Question: This is my html(modal)
'''
<div id="myModal" class="modal fade" role="dialog">
<div class="modal-dialog">
<div class="modal-content">
<div class="modal-header">
<button type="button" class="close" data-dismiss="modal">&times;</button>
<h4 class="modal-title"></h4>
</div>
<div id="modal-text" class="modal-body">
<p id="modalMessage"> </p>
</div>
<div class="modal-footer">
<button type="button" class="btn btn-default" data-dismiss="modal">Close</button>
</div>
</div>
</div>
</div>
'''
and here is my jQuery
'''
$('a[href="#myModal"]').click(function () {
if ($("#TermsConditions")) {
$("#modal-title").html('<h4>' + "Terms Conditions" + '</h4>');
$("#modalMessage").html('<p>' + "message" + '</p>');
}
else if ($("#Cookies")) {
$("#modal-title").html('<h4>' + "Cookies" + '</h4>');
$("#modalMessage").html('<p>' + "message2" + '</p>');
}
else {
$("#modal-title").html('<h4>' + "Privacy Policy" + '</h4>');
$("#modalMessage").html('<p>' + "message3" + '</p>');
}
})
'''
modal should be opened when i am clicking on link
and when i click,modal should show some header and text from chosen link(id)
it will just looks like that(picture)

it just wrotes "message"...
and this is a code of my links
'''
<ul class="list-unstyled list-inline gray">
<li class="footerDistance" style="display:inline;"><a data-target="#myModal" data-toggle="modal" href="#myModal" id="TermsConditions">Terms&Conditions</a></li>
<li class="footerDistance" style="display:inline;"><a data-target="#myModal" data-toggle="modal" href="#myModal" id="Cookies">Politika Cookies</a></li>
<li class="footerDistance" style="display:inline;"><a data-target="#myModal" data-toggle="modal" href="#myModal" id="PrivacyPolicy">Politika Konfidentsiinosti</a></li>
</ul>
'''
Help please!
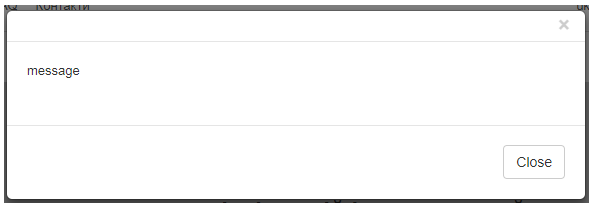
Answer: Do it simpler.
'''
$("#TermsConditions").click(function(){...});
$("#Cookies").click(function(){...});
...
'''